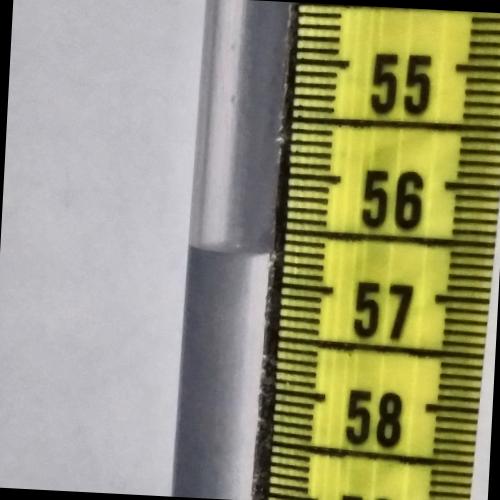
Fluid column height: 56.7 cm